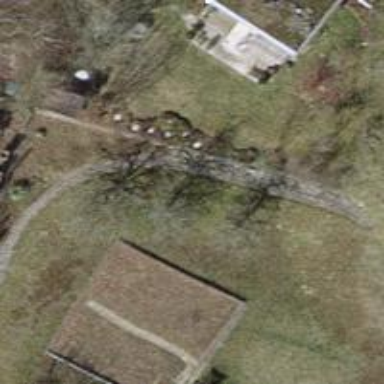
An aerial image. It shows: Miniature railway located in service yard.